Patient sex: F
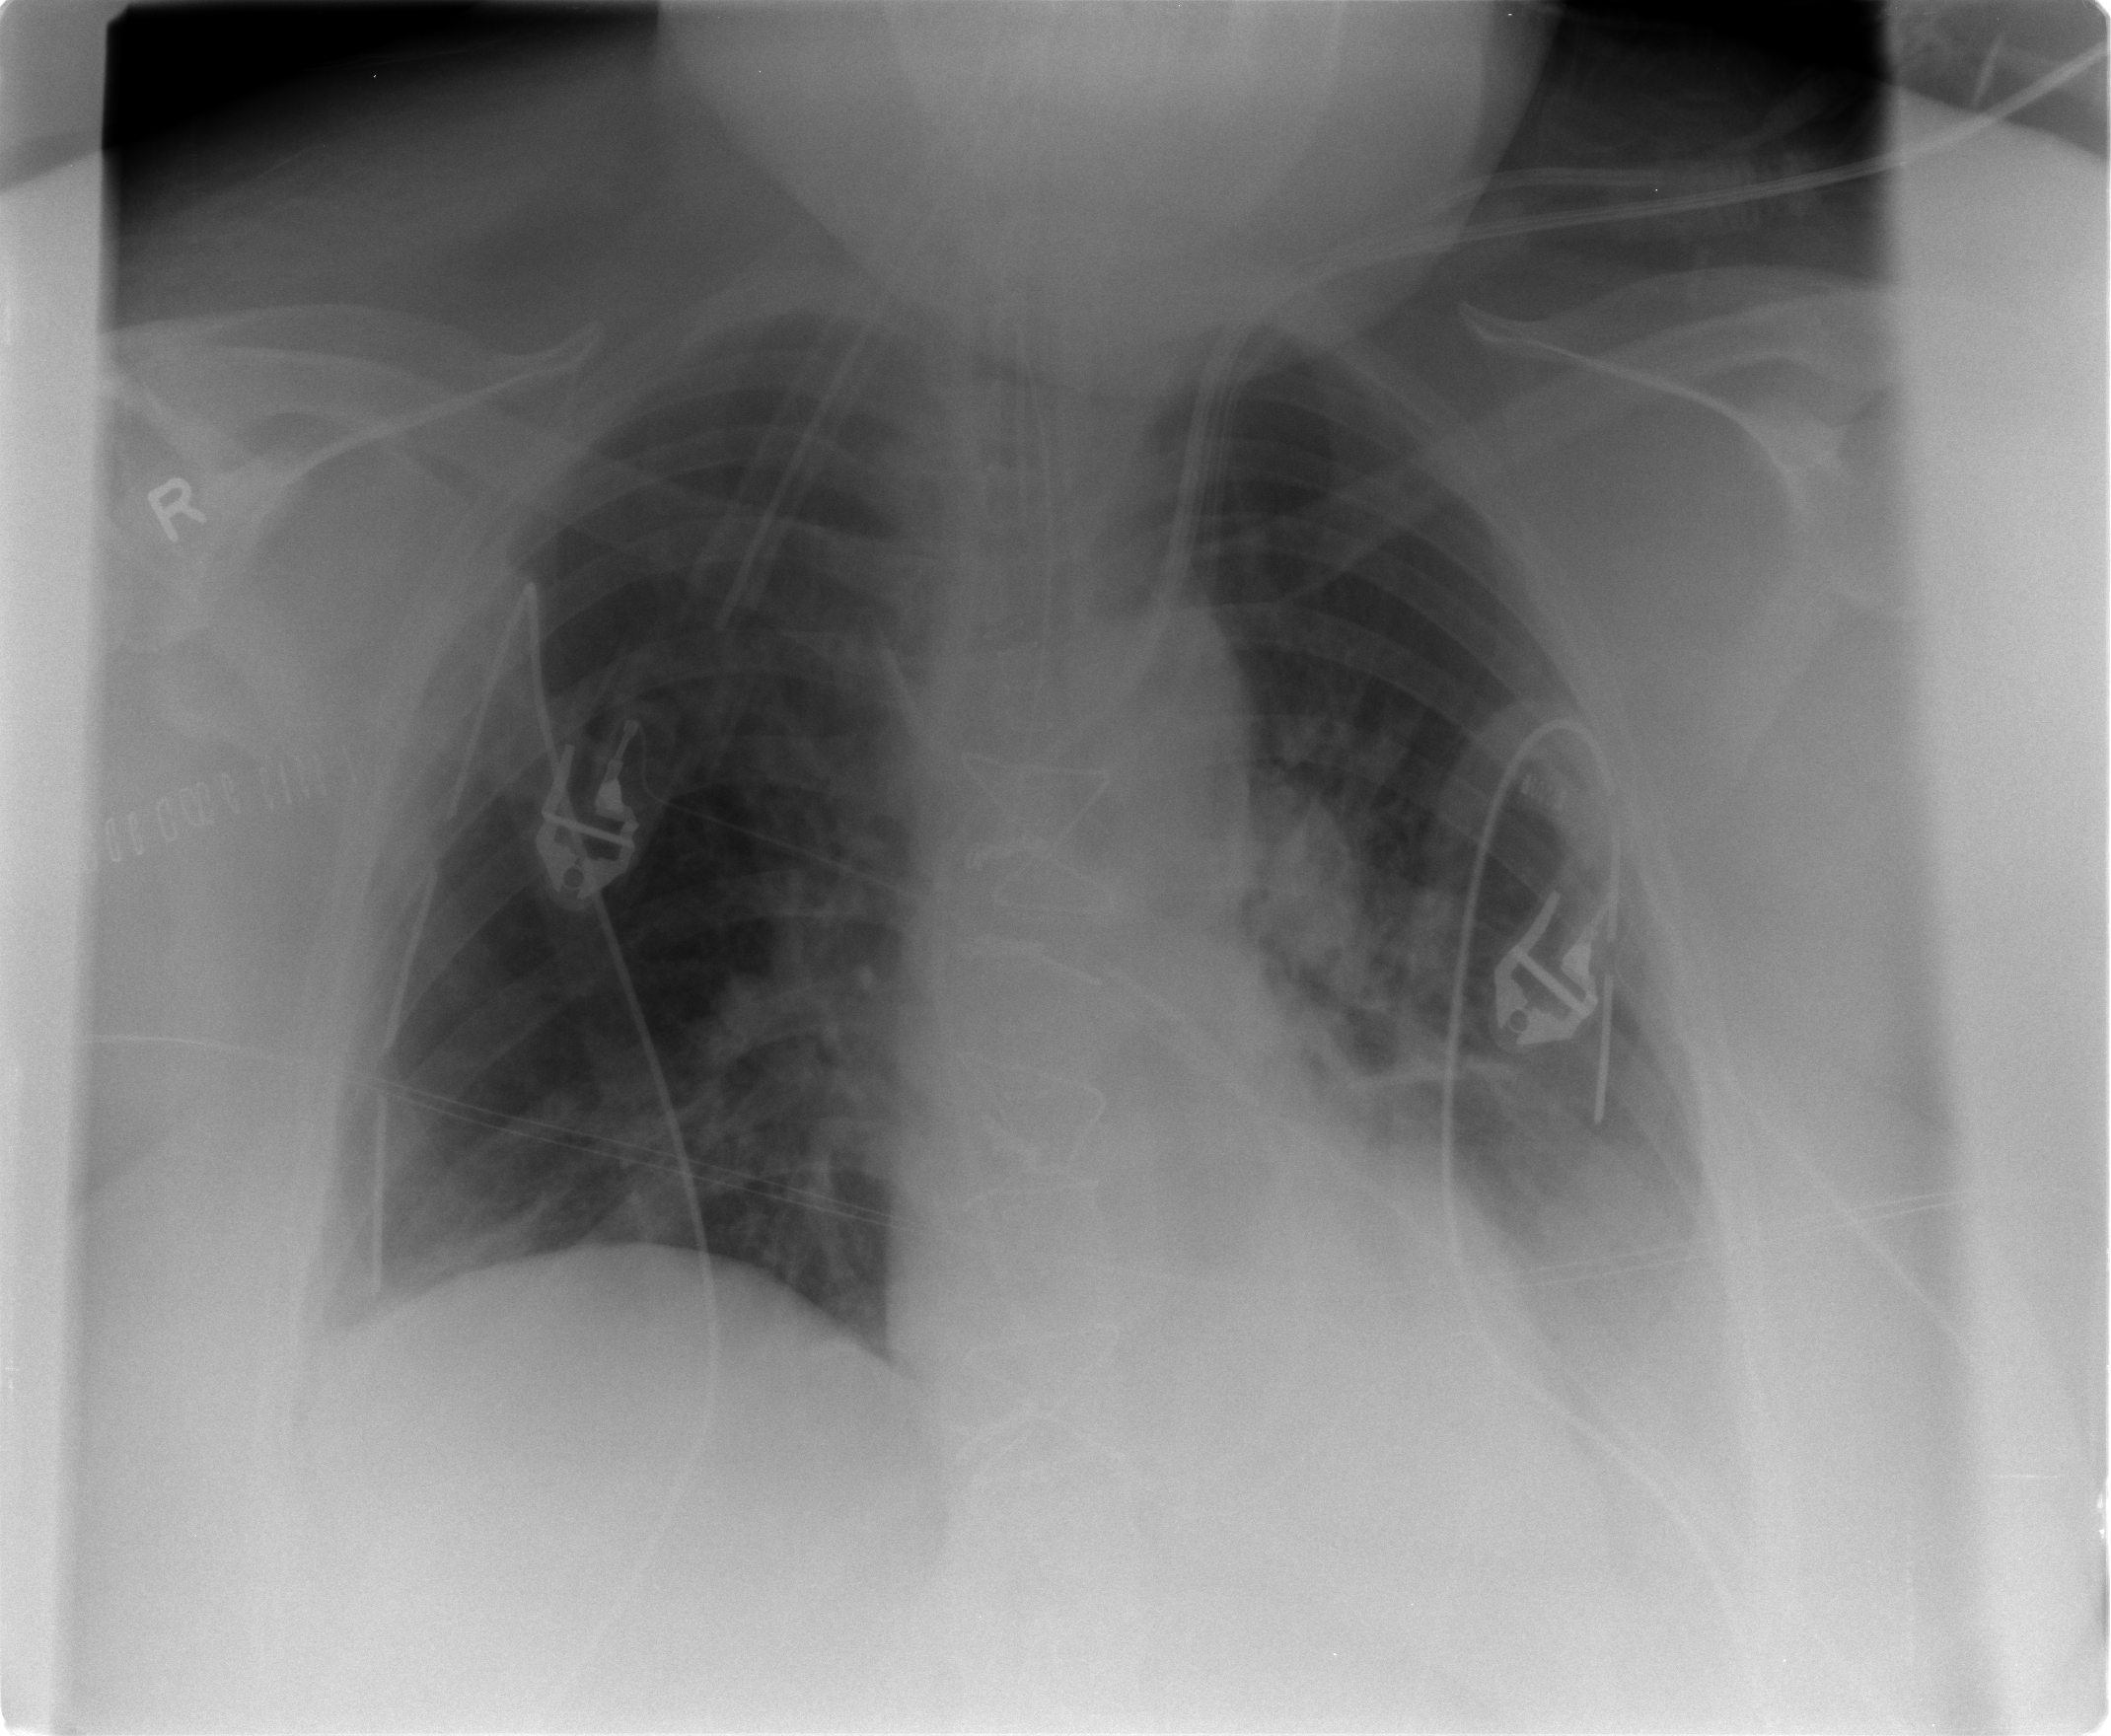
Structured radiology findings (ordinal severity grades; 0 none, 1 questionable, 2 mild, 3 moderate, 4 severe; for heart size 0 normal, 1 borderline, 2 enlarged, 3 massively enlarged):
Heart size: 0
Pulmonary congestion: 2
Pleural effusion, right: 0
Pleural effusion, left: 2
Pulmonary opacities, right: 0
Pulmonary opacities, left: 2
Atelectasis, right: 1
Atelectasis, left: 2